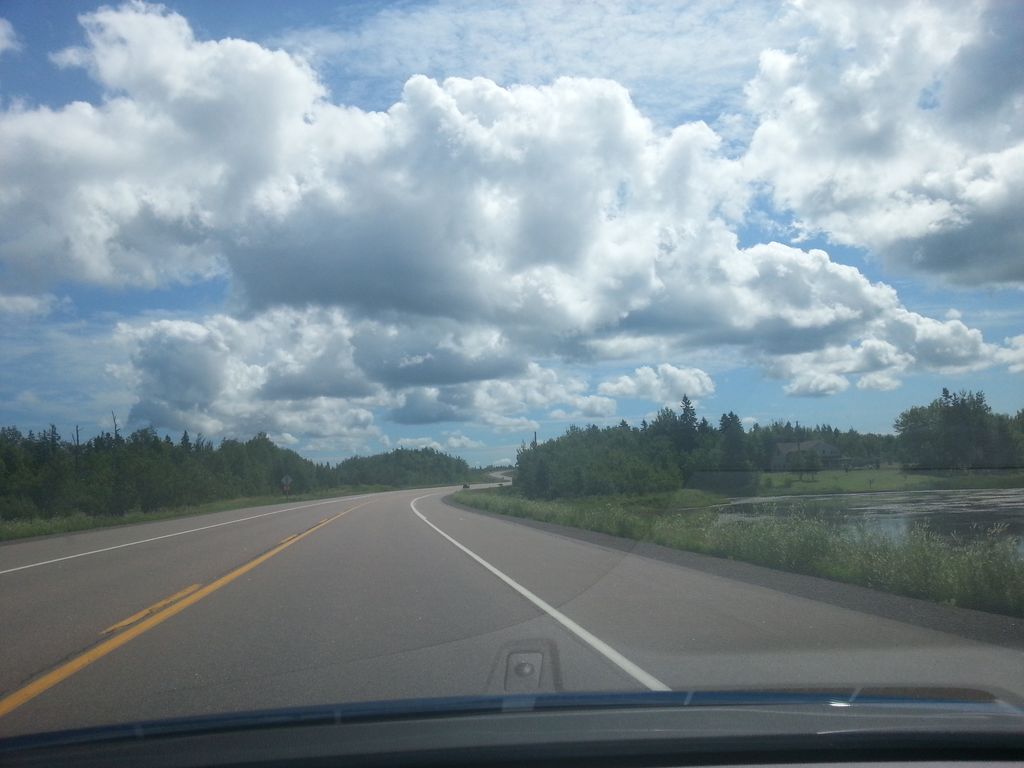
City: charlottetown